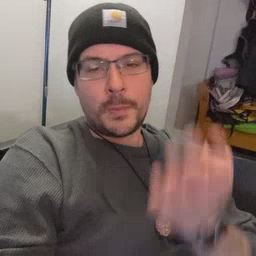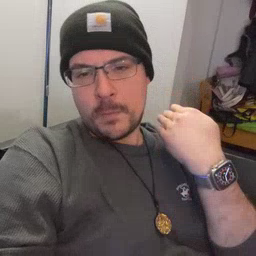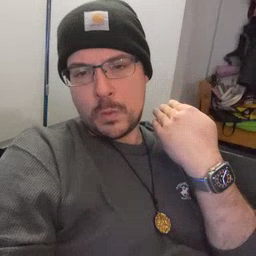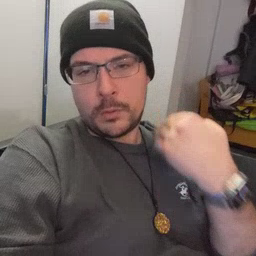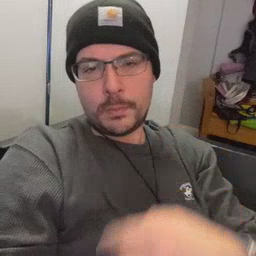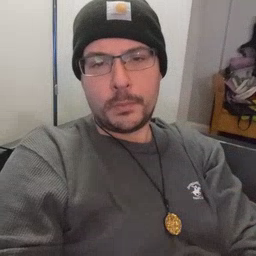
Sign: before